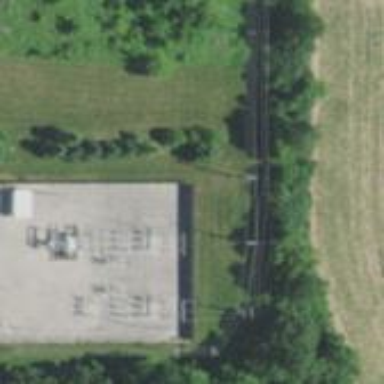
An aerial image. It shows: Distribution level power substation surrounded by fence.